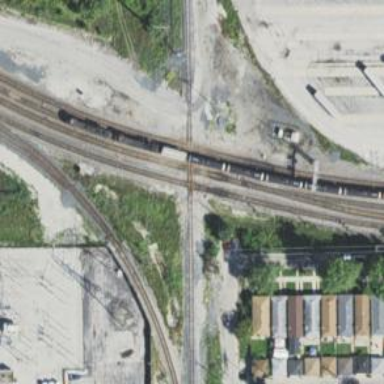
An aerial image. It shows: Railway crossing.